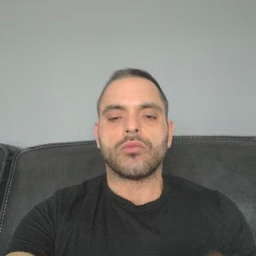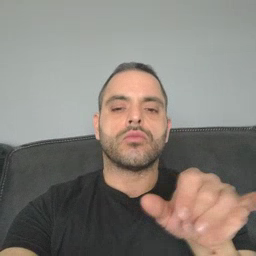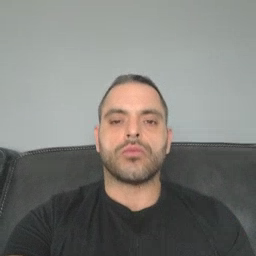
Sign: same